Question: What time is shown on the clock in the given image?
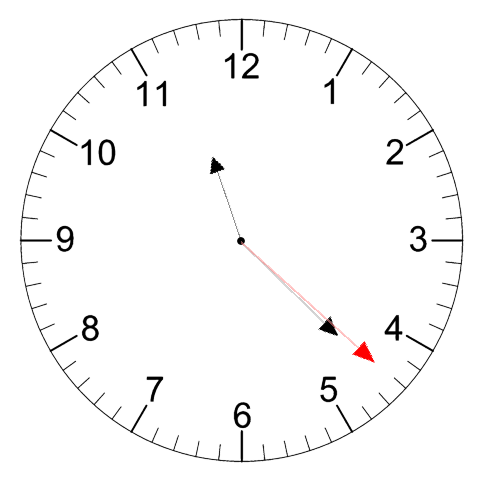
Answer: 11:22:22